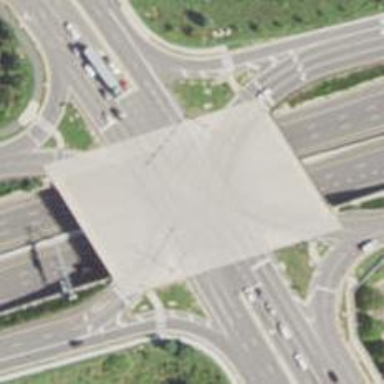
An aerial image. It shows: Trunk_link highway on bridge.